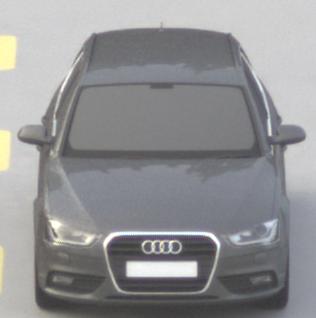
Make: Audi
Model: A4 Avant 1.8 TFSI
Detailed model: A4 (B8) Avant
Model produced from: 2012/02
Model produced until: 2015/04
Doors: 5
Color: gray
Road condition: wet road
Daytime: morning or afternoon
Contrast: low contrast